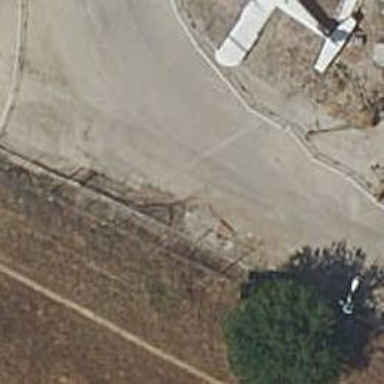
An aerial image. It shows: Fence.